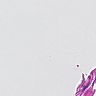
Metastatic tissue present: no